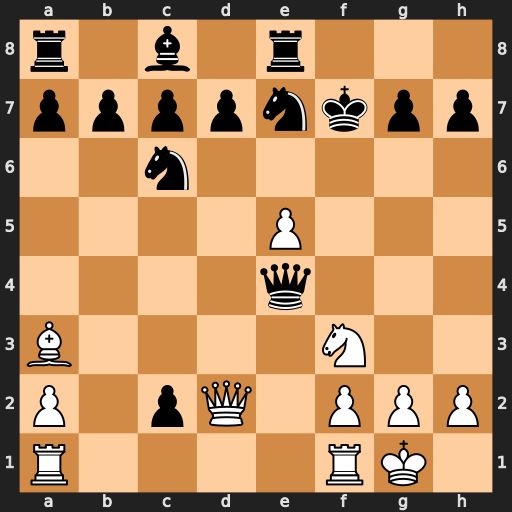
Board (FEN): r1b1r3/ppppnkpp/2n5/4P3/4q3/B4N2/P1pQ1PPP/R4RK1
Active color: w
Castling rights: -
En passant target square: -
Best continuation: Ng5+ Kg8 Nxe4